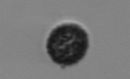
Label: Pseudochattonella_farcimen